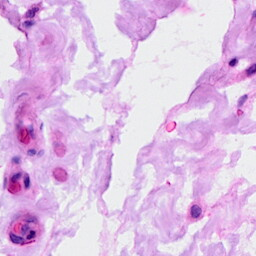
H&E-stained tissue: Ovarian